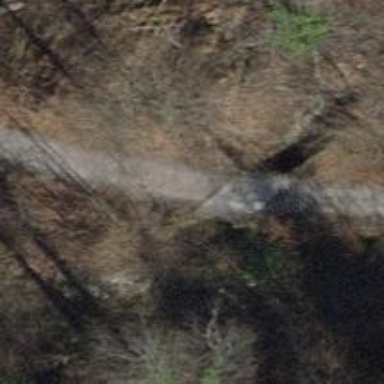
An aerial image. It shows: Concrete path bridge with excellent trail visibility.